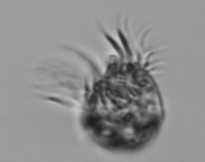
Label: Leegaardiella_ovalis